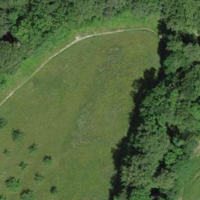
EUNIS habitat code: 41
Species observed at this site:
Prunus spinosa